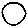
Label: circle